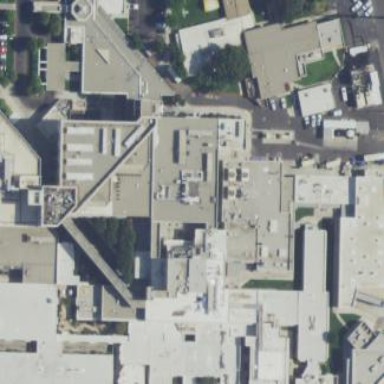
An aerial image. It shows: Hospital building.